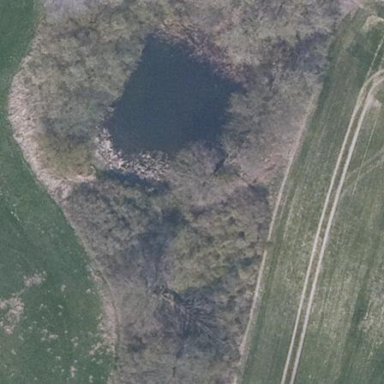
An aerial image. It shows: Pond surrounded by natural water.